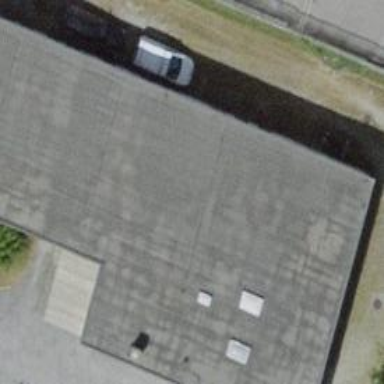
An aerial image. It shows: Commercial building.